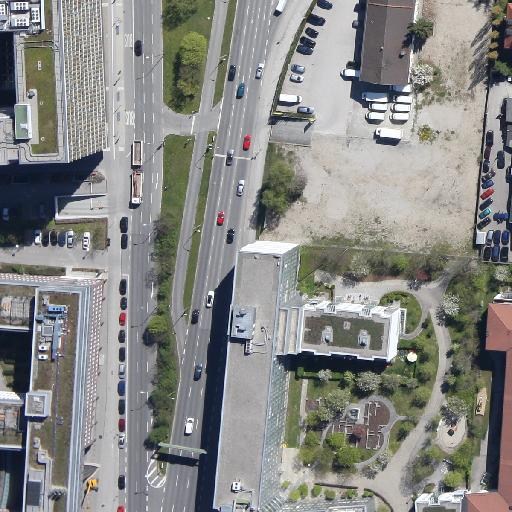
Referring expression: road